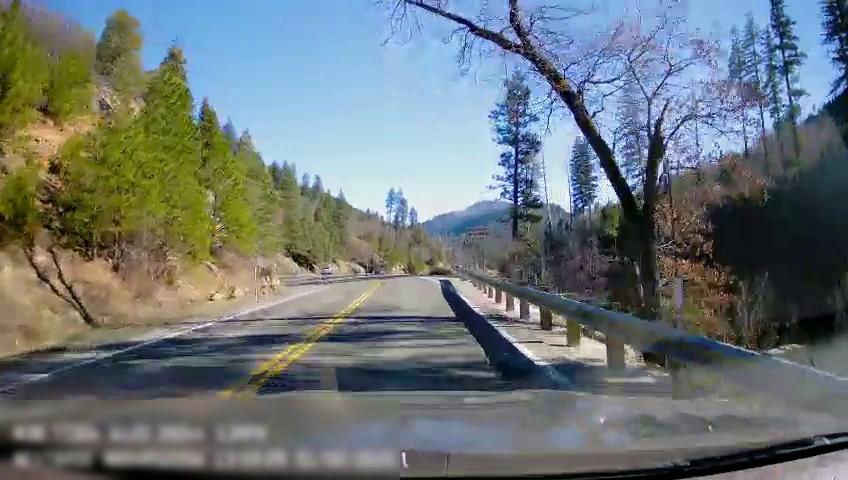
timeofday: Day
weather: Sunny
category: Drivable Space
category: Drivable Space
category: Lanes | Opposite Lane
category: Lanes | Opposite Lane
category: Lanes | Current Lane